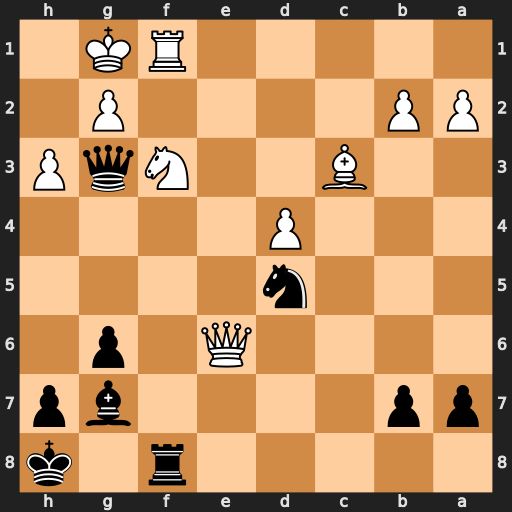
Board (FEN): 5r1k/pp4bp/4Q1p1/3n4/3P4/2B2NqP/PP4P1/5RK1
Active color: b
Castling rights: -
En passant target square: -
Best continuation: Nf4 Qg4 Ne2+ Kh1 Qxg4 hxg4 Ng3+ Kg1 Nxf1